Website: slack
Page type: billing-address
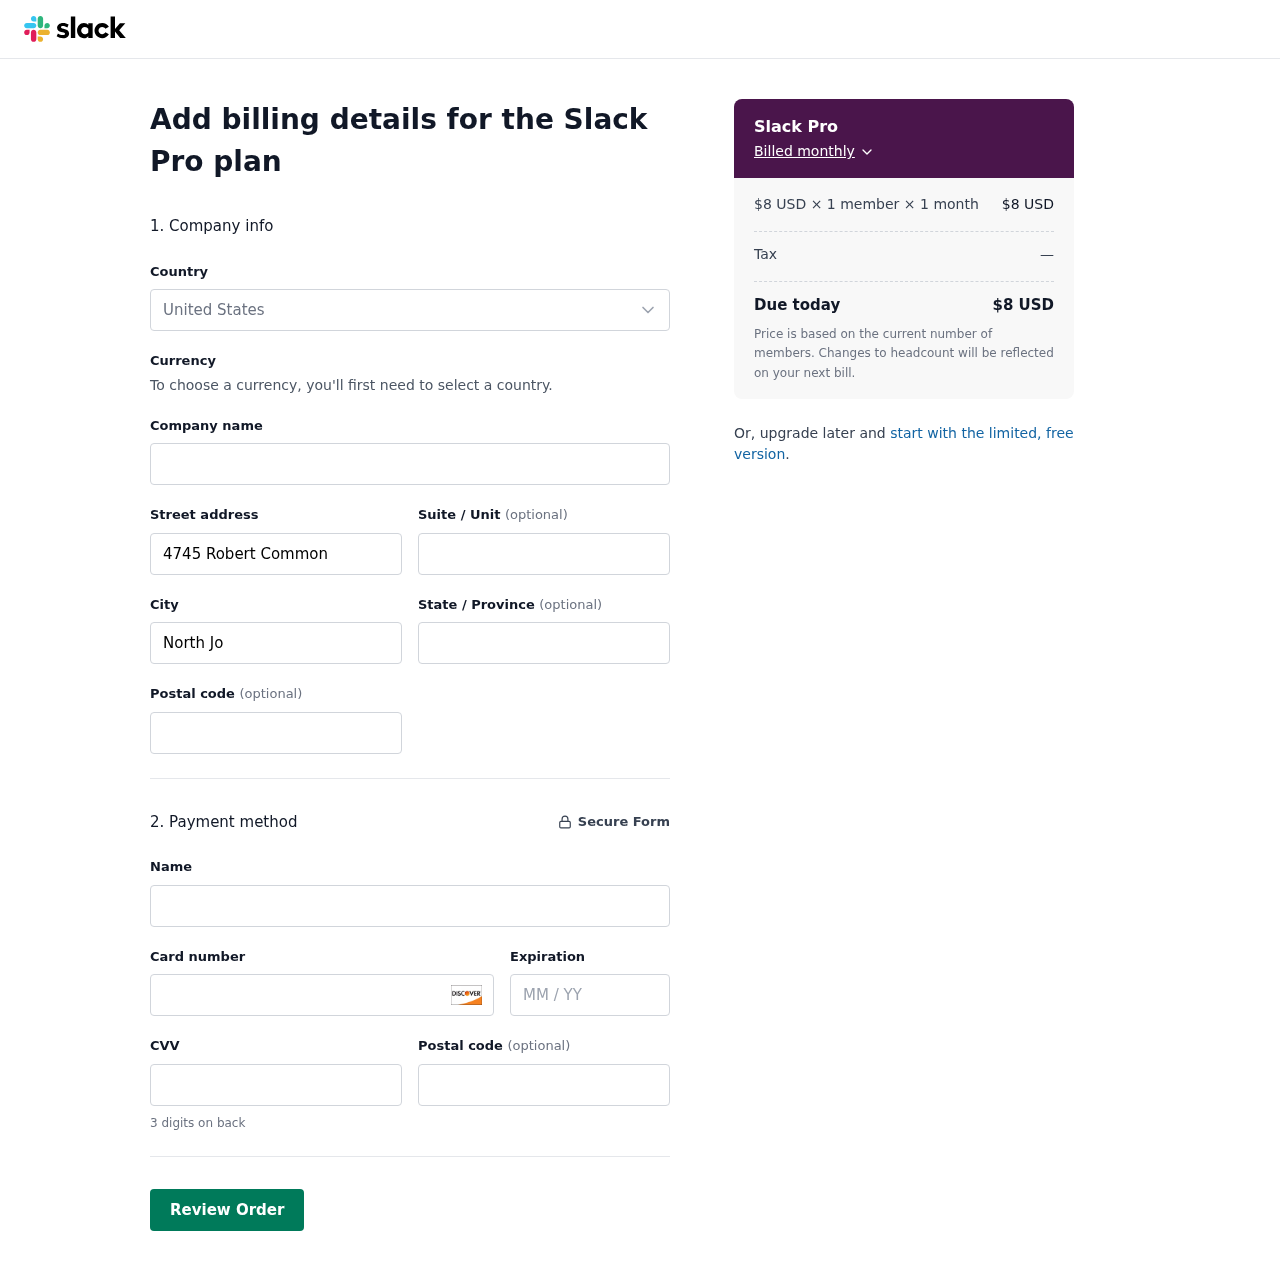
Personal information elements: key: PII_CARD_CVV
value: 817
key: PII_CARD_EXPIRY
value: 08/28
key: PII_CARD_NUMBER
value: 6561 7220 7472 2692
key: PII_CITY
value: North Jonton
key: PII_COUNTRY
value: United States
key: PII_FULLNAME
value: Diana Ortiz
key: PII_POSTCODE
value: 77826
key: PII_STATE
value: New Mexico
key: PII_STREET
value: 4745 Robert Common
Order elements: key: ORDER_PLAN_PRICE
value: $8 USD
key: ORDER_NUM_MEMBERS
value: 1 member
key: ORDER_NUM_MONTHS
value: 1 month
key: ORDER_SUBTOTAL
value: $8 USD
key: ORDER_TAX
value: —
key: ORDER_TOTAL
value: $8 USD